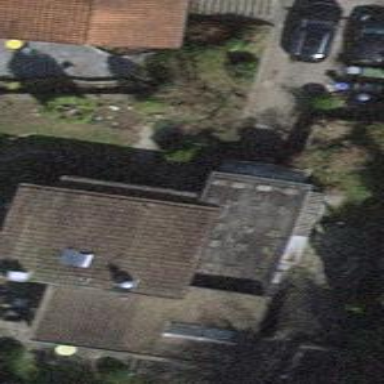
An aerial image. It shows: Detached building.